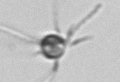
Label: Ophiaster